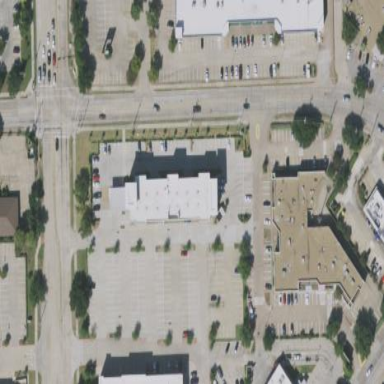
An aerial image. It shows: Commercial area.